Question: I wonder if it is possible to apply a blending mode to individual letters to see how they overlap with negative letter spacing. As I understand it sees whole text string as one object and doesn't apply blending for glyphs within it. Maybe there is a clever way to do this effect without dividing text to individual one letter strings?
Thanks
Tried applying 'mix-blend-mode: multiply' and 'background-blend-mode: multiply' to the class but individual letters still don't overlap...
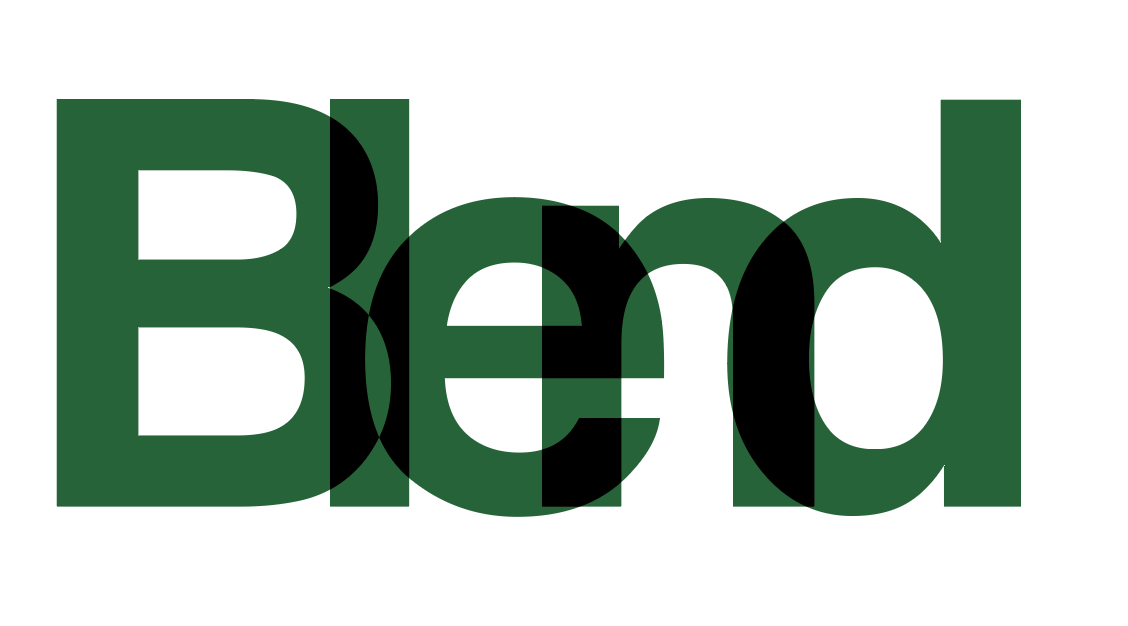
Answer: Actually you need some help from JS to achieve your goal exactly.
Please check this
'''
const element = document.getElementsByClassName("blend");
let text = element[0].getAttribute("data");
let blendMode = element[0].getAttribute("blend-mode");
for(let chr of text)
element[0].innerHTML += "<span style='mix-blend-mode: "+blendMode+"' >"+chr+"</span>";
'''
'''
.blend-style {
letter-spacing: -35px;
font-size:180px;
font-weight:bold;
color:rgba(22, 160, 133, 1);
font-family:arial
}
'''
'''
<p class="blend blend-style" blend-mode="difference" data="BlendMe!"></p>
'''
The goal here in the JS, is to split the word and set style property for blending mode on each letter separately. please don't forget to check as answered
<URL>